Chest X-ray. View position: AP
Patient age: 51
Patient sex: M
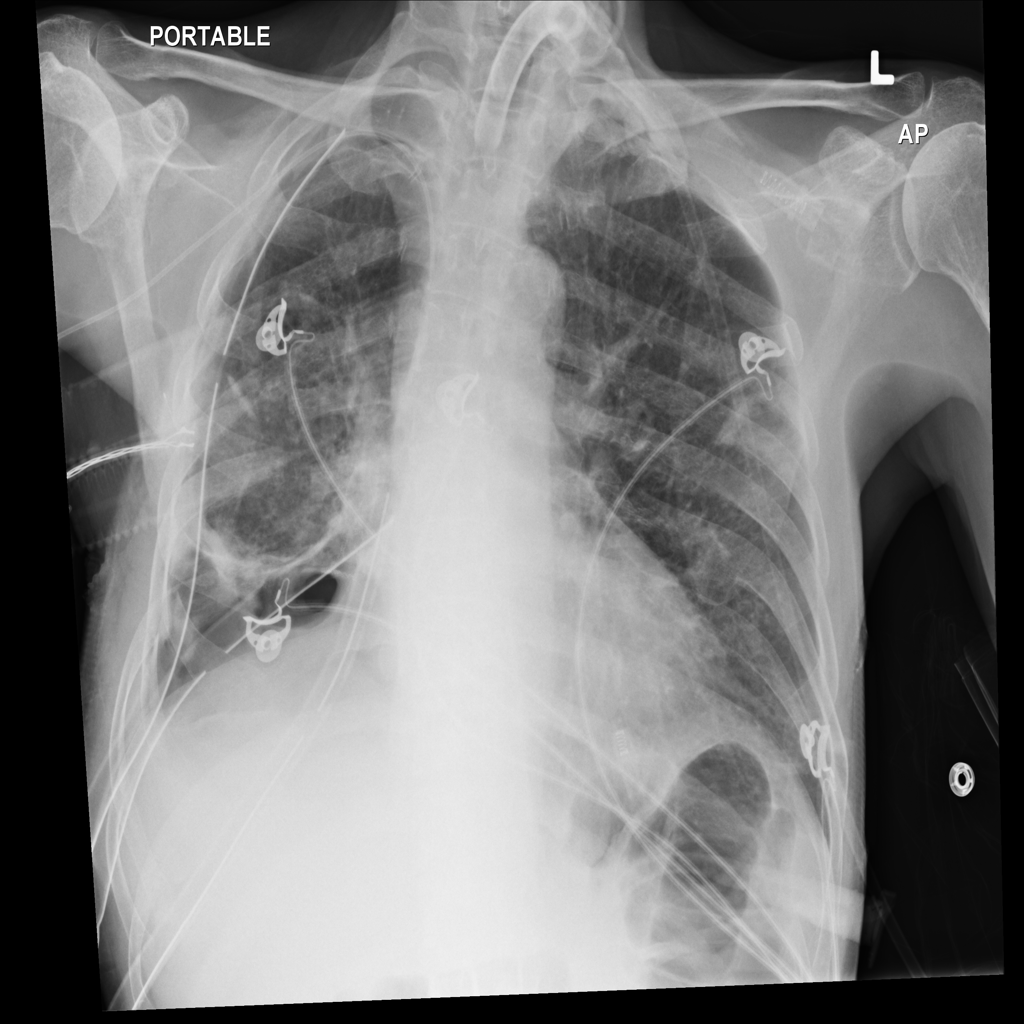
Finding: Pneumothorax